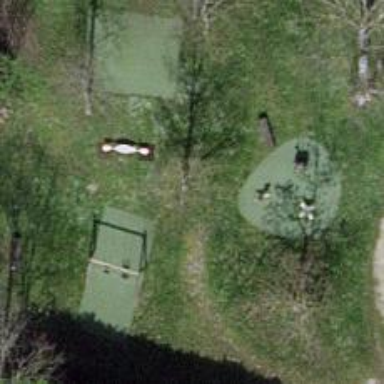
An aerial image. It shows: Playground area for leisure activities on the land.